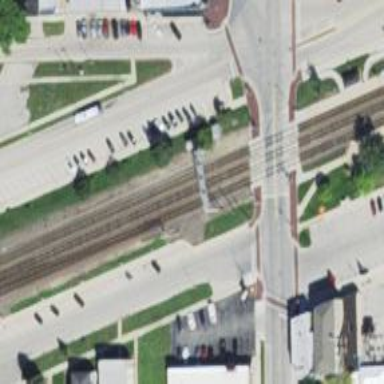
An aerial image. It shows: Crossing for the railway.